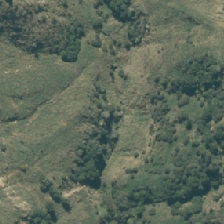
Land cover: broadleaved_indigenous_hardwood